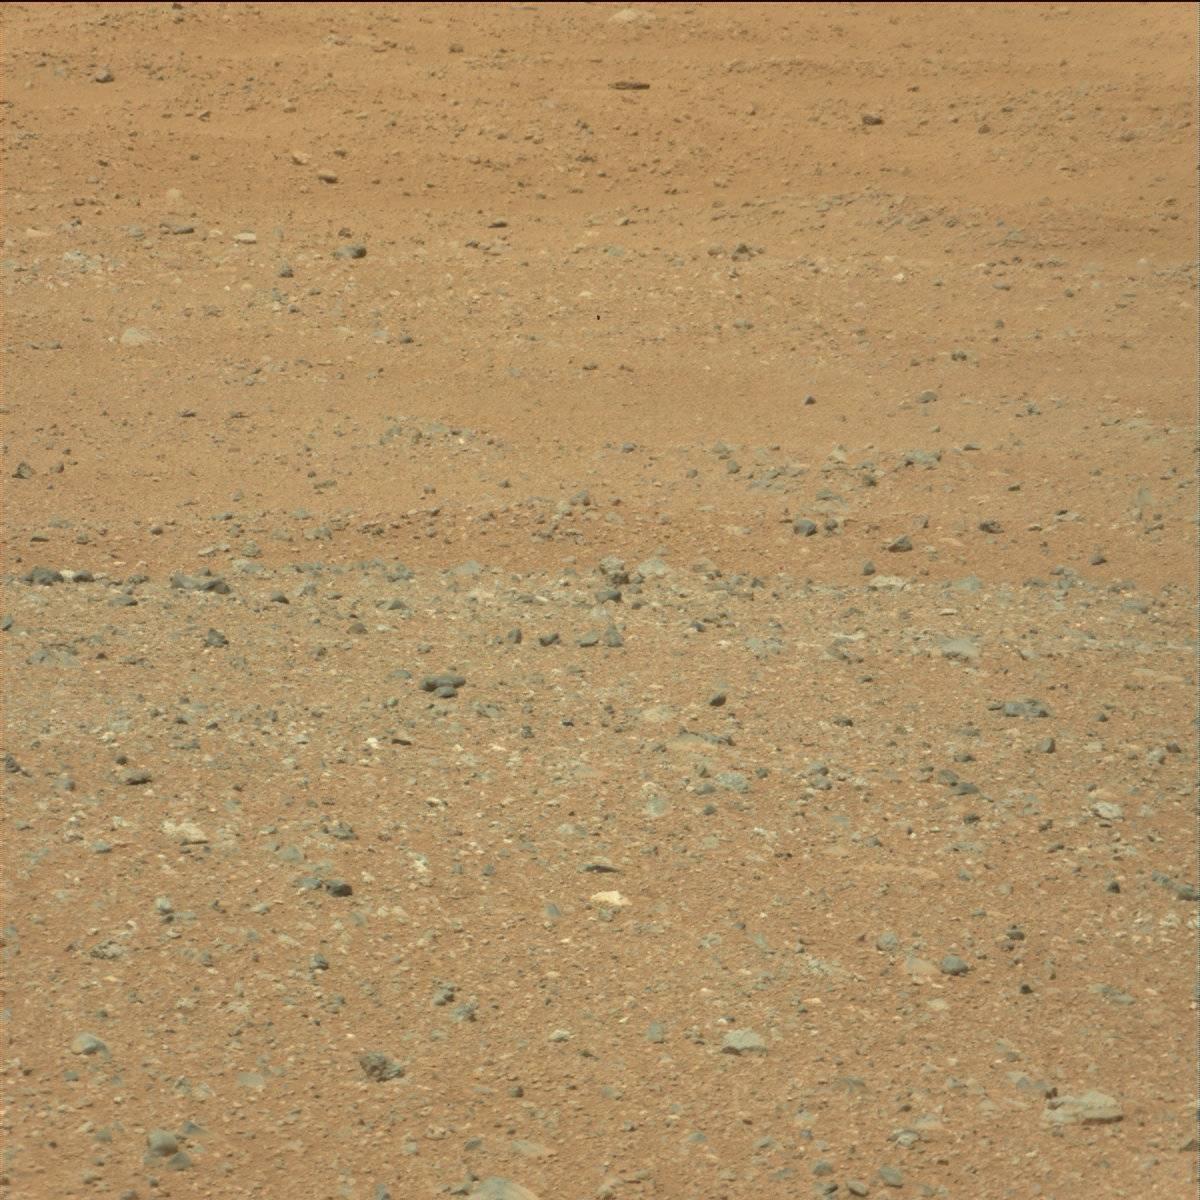
Terrain classes present: Bedrock, Rock, Sand / Soil